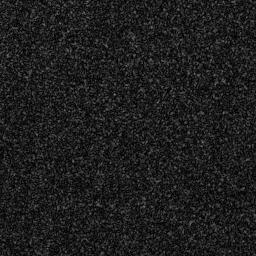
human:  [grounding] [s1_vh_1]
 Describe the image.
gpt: In the satellite image, there is  <ref>1 medium ship </ref> <box>[[39, 41, 51, 51, 0]]</box> located at center.